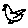
Label: bird